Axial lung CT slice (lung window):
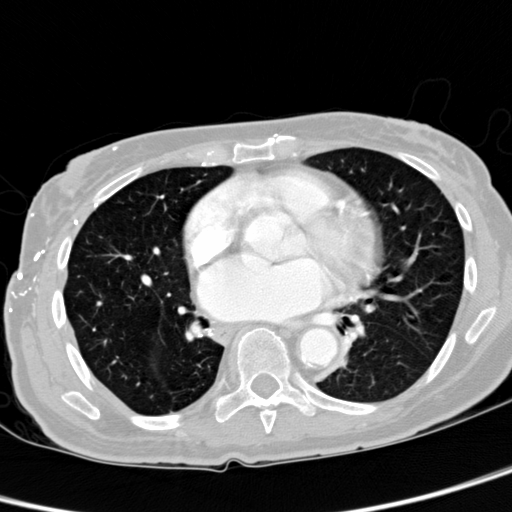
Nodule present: no